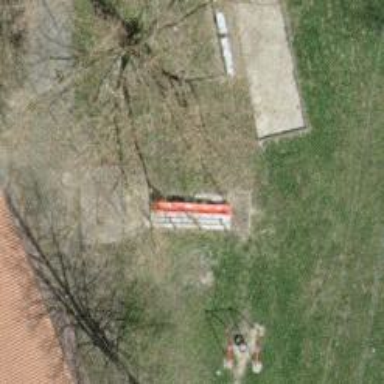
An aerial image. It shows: Playground with slide.